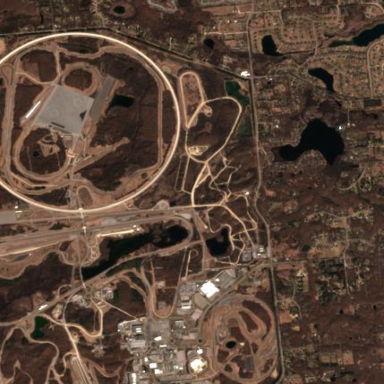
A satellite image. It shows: Motor sport raceway.